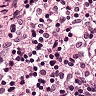
Metastatic tissue present: no